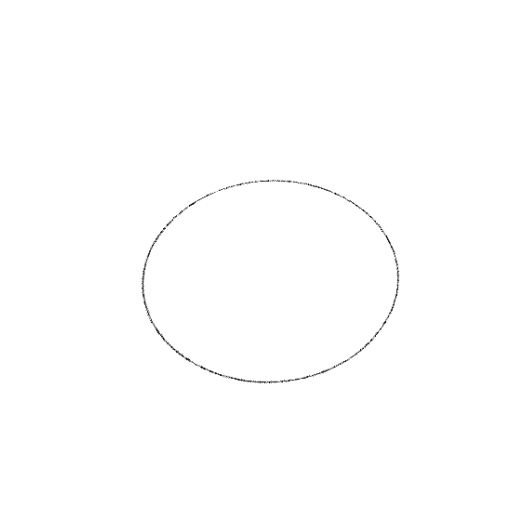
Crossing number: 0